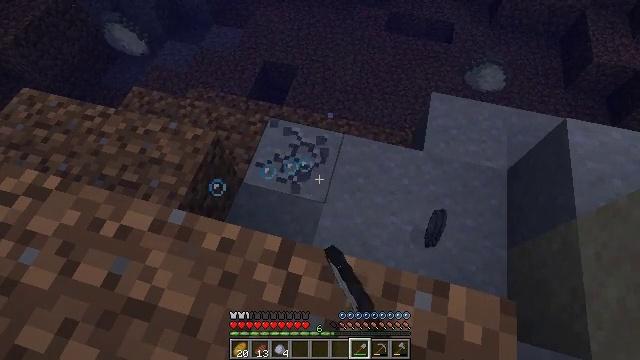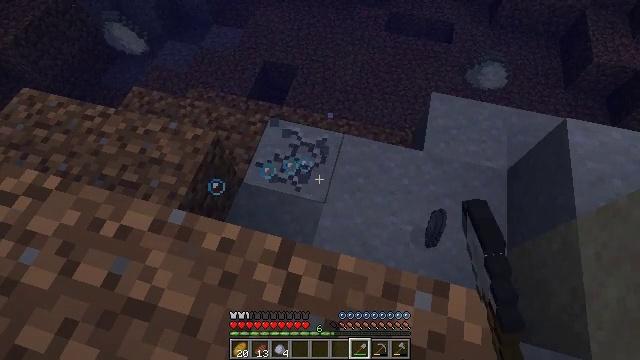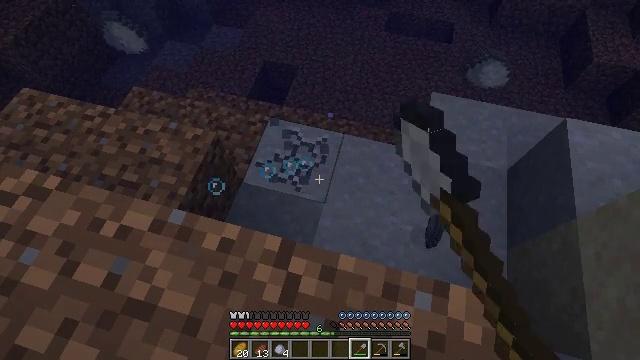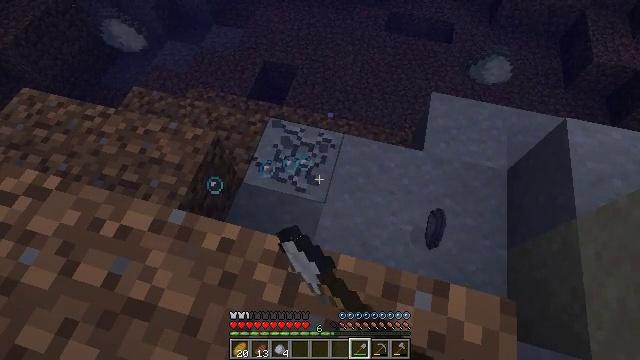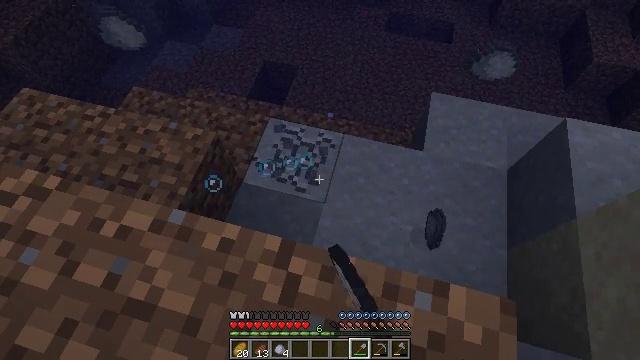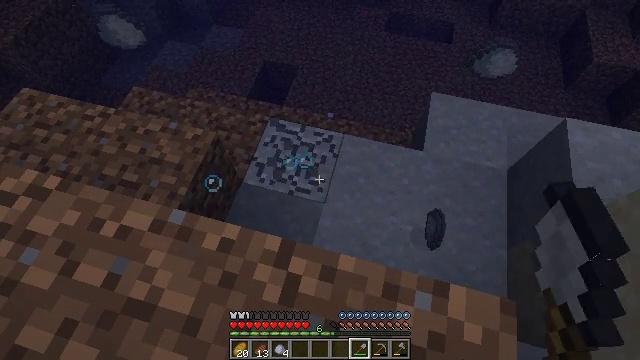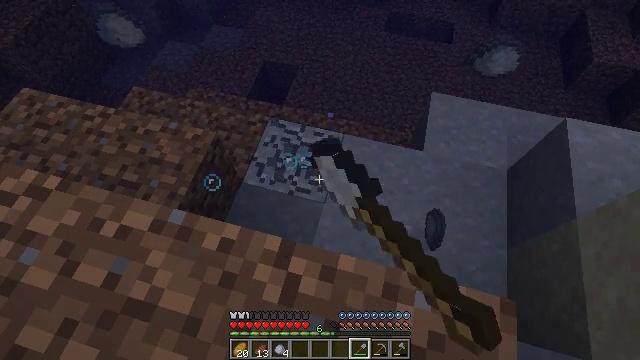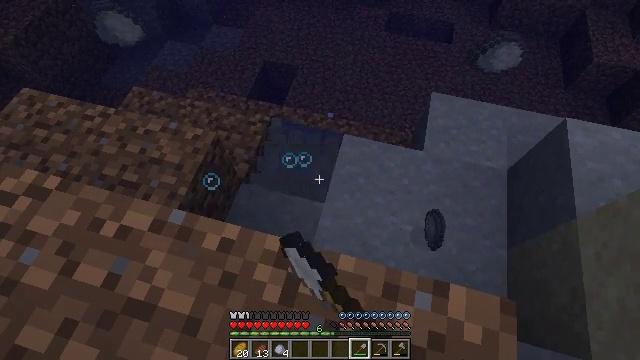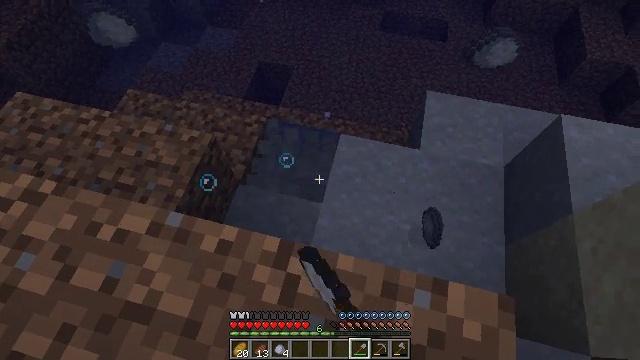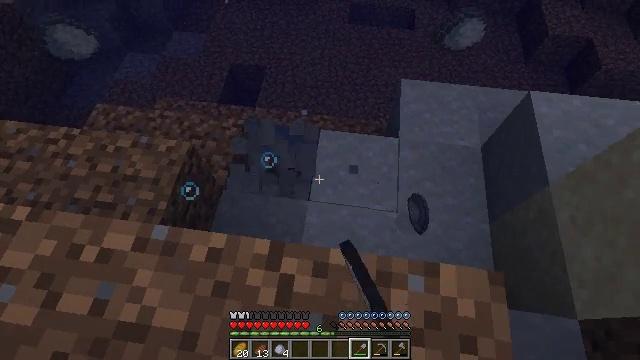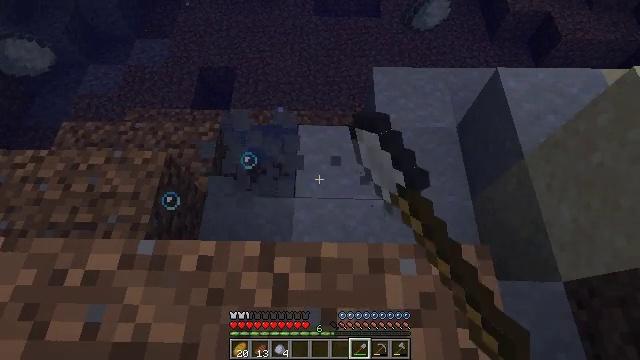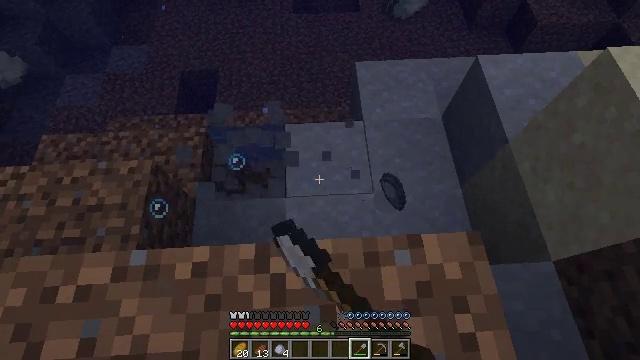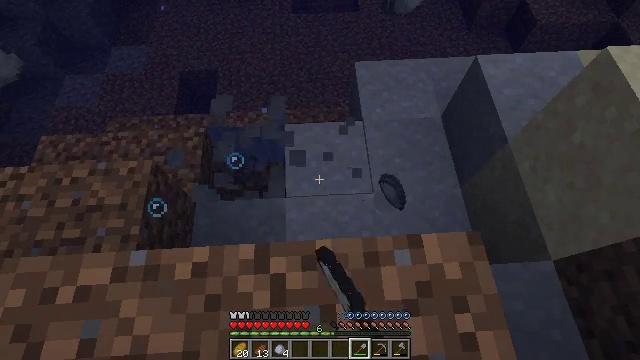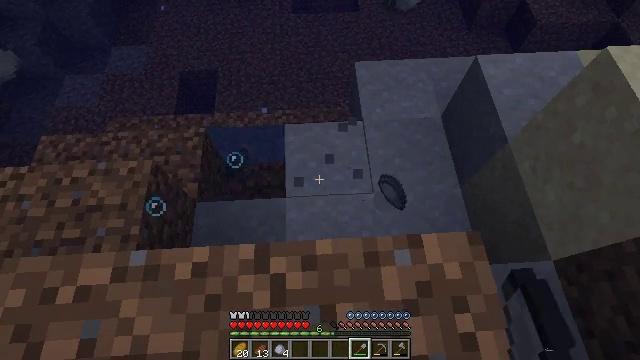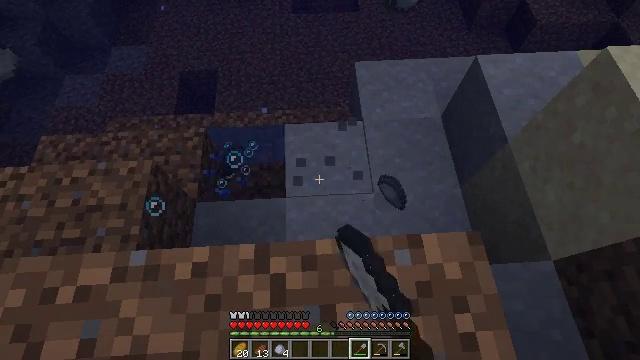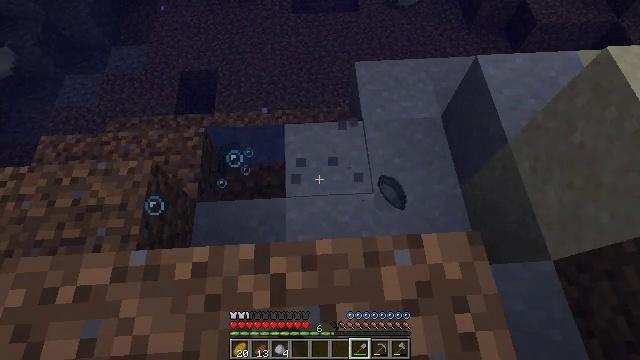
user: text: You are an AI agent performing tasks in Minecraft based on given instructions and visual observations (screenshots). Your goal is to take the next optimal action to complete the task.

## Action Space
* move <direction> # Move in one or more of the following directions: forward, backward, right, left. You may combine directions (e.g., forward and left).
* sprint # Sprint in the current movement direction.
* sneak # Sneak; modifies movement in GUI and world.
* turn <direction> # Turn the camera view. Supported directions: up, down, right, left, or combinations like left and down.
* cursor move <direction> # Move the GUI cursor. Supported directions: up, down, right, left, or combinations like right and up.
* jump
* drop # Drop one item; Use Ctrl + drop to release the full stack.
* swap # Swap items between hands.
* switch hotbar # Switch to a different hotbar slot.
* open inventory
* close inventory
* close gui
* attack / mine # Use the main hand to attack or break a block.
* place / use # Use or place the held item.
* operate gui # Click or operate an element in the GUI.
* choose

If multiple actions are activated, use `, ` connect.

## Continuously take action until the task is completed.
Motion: motion action
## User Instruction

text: Attack the clay block to obtain it.
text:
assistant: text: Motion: sneak, attack / mine
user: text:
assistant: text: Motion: sneak, attack / mine
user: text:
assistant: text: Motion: sneak, attack / mine
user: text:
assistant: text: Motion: sneak, attack / mine
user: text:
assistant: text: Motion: sneak, attack / mine
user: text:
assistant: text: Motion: sneak, attack / mine
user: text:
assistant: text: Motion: sneak, attack / mine
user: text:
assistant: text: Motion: sneak, turn right, attack / mine
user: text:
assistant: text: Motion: sneak, turn right, attack / mine
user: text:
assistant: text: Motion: sneak, turn right, attack / mine
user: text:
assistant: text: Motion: sneak, turn right, attack / mine
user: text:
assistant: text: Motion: sneak, attack / mine
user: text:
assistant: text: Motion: sneak, attack / mine
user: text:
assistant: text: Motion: sneak, attack / mine
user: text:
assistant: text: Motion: sneak, attack / mine
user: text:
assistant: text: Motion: sneak, attack / mine
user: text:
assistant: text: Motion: sneak, attack / mine
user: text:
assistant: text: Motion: move right, sneak, attack / mine
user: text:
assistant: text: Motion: move right, sneak, attack / mine
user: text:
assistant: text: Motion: move right, sneak, attack / mine
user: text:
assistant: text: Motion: sneak, turn left, attack / mine
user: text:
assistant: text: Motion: sneak, turn left, attack / mine
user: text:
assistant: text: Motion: sneak, turn left, attack / mine
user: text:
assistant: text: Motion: sneak, attack / mine
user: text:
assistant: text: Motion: sneak, attack / mine
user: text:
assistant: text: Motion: sneak, attack / mine
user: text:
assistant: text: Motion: sneak, attack / mine
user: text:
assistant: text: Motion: sneak, attack / mine
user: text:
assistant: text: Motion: sneak, attack / mine
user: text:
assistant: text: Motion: sneak, attack / mine